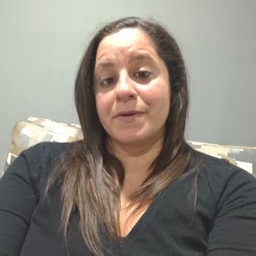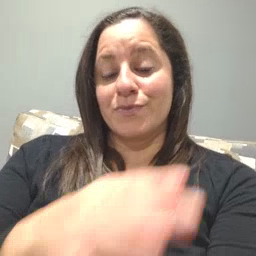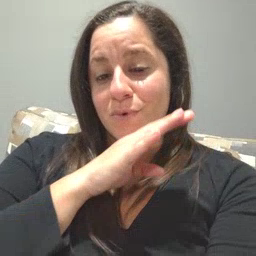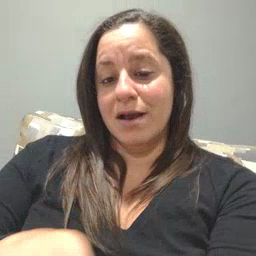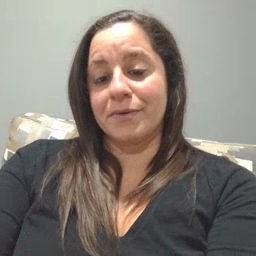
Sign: quiet